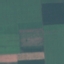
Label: AnnualCrop